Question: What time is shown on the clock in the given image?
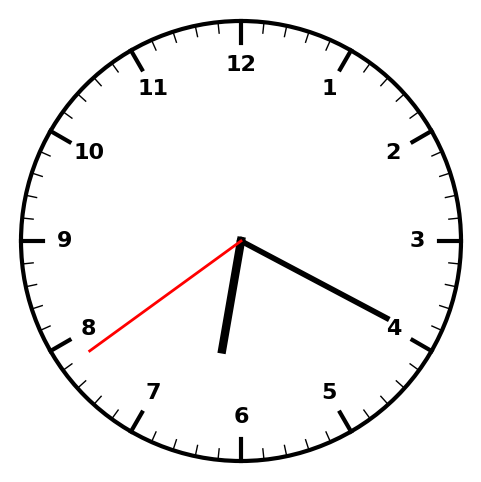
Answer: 06:19:39